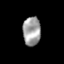
Tissue: skin
Cell type: Epithelial cells
Senescence score: 0.2219
Nuclear area (px): 496
Mean DAPI intensity: 162.306